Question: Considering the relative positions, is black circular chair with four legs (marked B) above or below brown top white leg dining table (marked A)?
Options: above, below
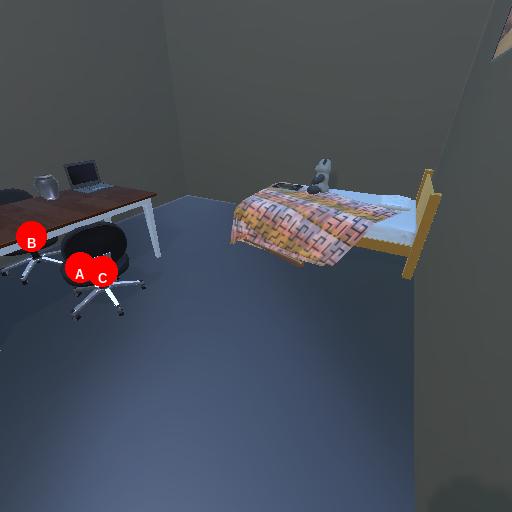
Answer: above